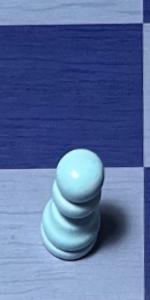
Label: Pawn_White